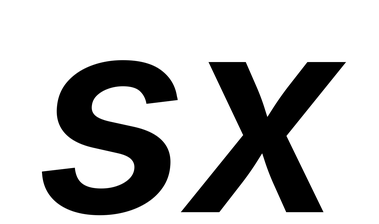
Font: Inter-Italic_SemiBold_Italic